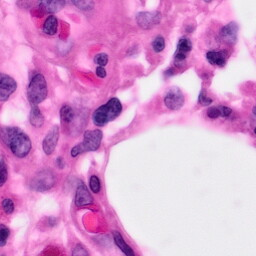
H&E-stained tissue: Pancreatic